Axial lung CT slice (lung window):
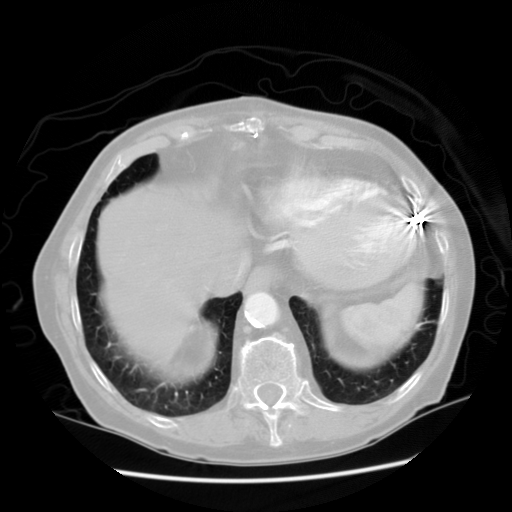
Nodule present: no